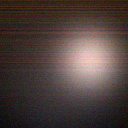
Screen state: off